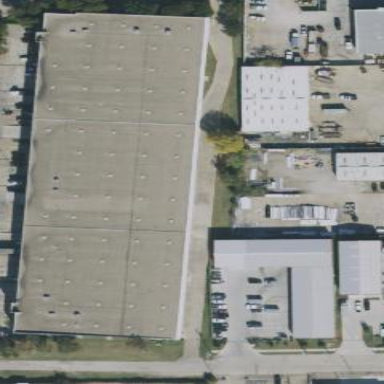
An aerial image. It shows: Warehouse.